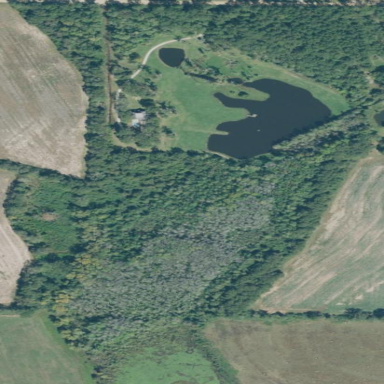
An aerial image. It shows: Serene woodland landscape.